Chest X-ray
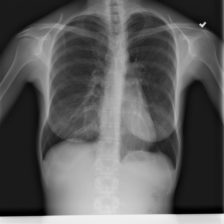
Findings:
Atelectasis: negative
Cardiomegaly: negative
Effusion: negative
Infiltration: negative
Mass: negative
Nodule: negative
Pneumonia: negative
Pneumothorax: negative
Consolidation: negative
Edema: negative
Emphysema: negative
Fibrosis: negative
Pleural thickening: negative
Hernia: negative